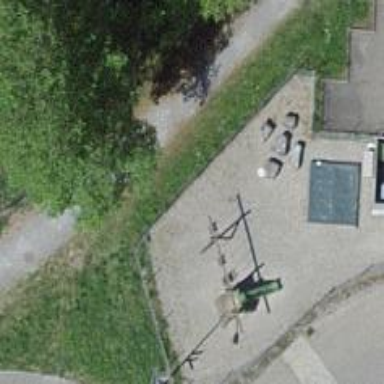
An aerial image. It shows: Playground area for leisure activities on the land.